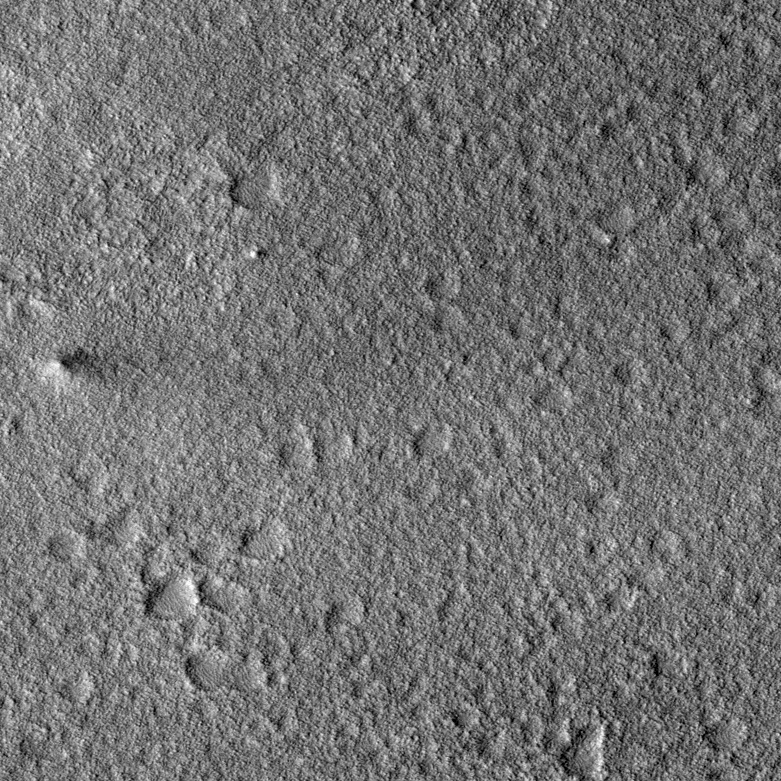
Label: dustdevil